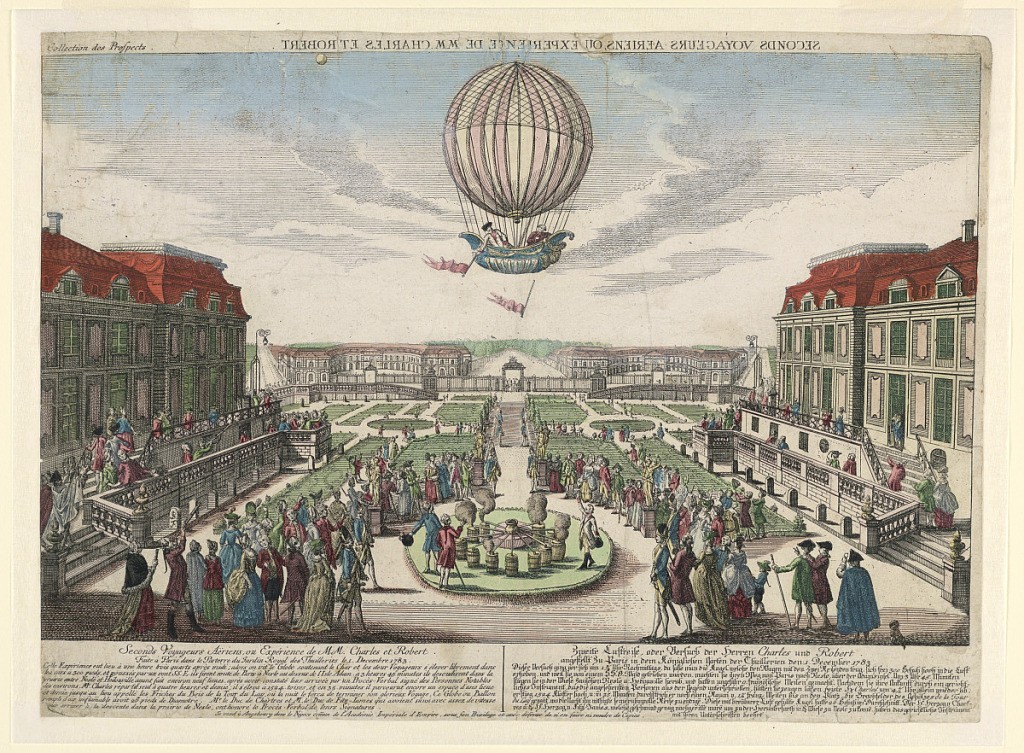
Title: Seconds Voyageurs Aeriens ou Experience de Mm. Charles et Robert
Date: ca. 1783
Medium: Engraving, brush and watercolor on paper
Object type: Print
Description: A small gathering watches from the gardens of the Tuileries Palace the ascent of two men in a balloon. Below, lengthy description in French and German, and publisher's address. At top: the title (in reverse).